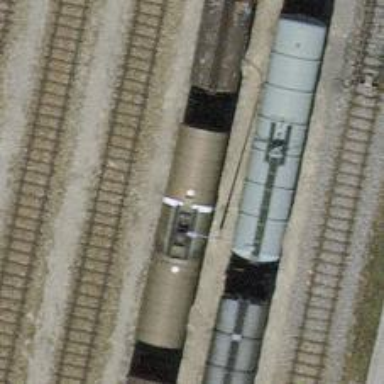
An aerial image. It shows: Single-track railway spur.